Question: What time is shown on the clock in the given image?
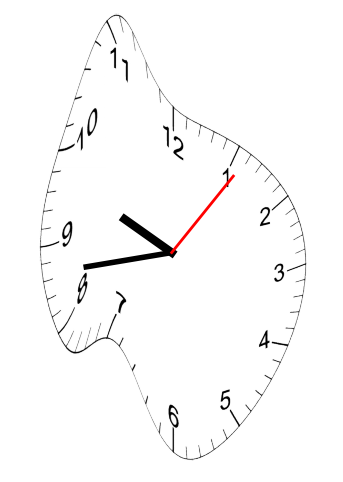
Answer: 09:43:06